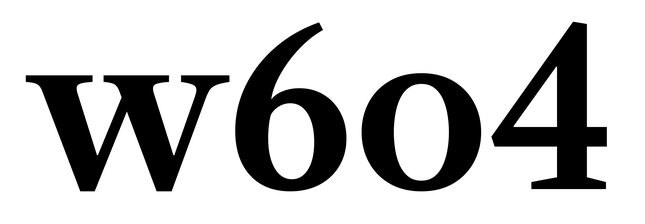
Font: LibreCaslonText_SemiBold